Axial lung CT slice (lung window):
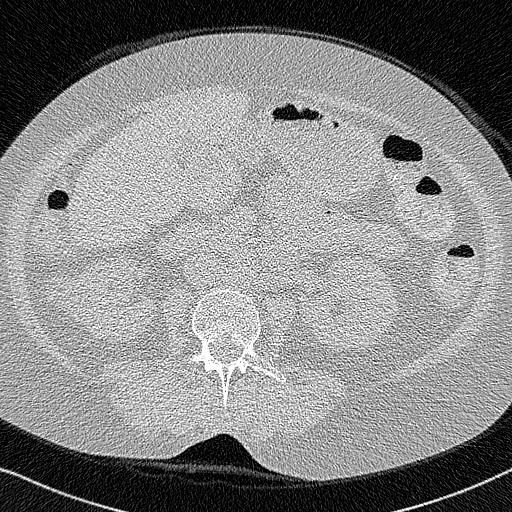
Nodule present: no